Aerial crown-view tile of a tropical tree (Barro Colorado Island, Panama), acquired 20250915:
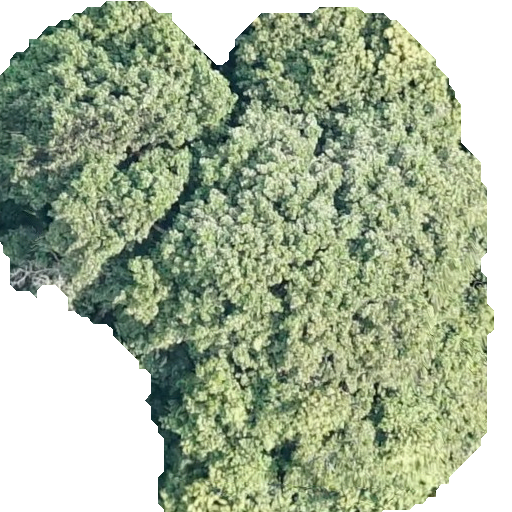
Species: Prioria copaifera
GBIF accepted scientific name: Prioria copaifera
Crown area: 300.817 m²